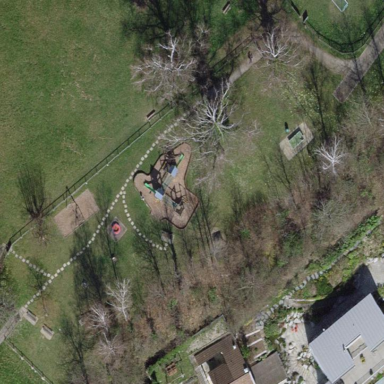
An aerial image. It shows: Playground on grassy land.